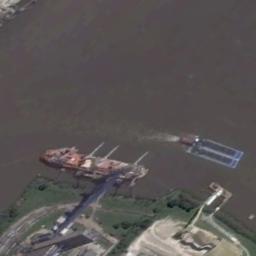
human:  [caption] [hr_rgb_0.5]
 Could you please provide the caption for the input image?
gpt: An orange-red bulk carrier docked by the dock with a boat next to it .

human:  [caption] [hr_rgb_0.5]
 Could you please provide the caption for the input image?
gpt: There are many trees beside the ships .

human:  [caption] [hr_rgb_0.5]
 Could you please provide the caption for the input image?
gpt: There is a ship in the black water next to the grass .

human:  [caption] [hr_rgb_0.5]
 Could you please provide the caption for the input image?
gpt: A ship is docked at the dock and another ship is sailing next to it .

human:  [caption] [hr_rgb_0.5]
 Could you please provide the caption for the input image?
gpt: The ship is at the harbor with some green lawns .